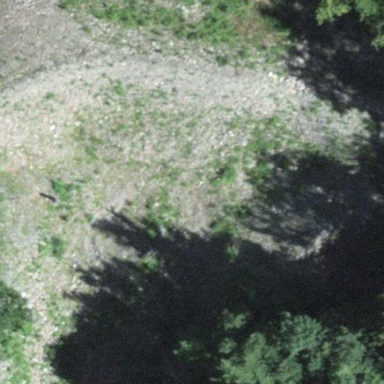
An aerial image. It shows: Natural scree.